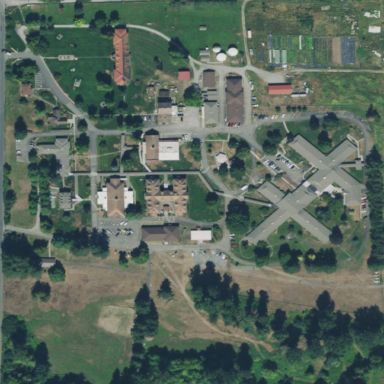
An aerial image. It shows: Nursing home.